Question: In SharePoint 2013:
I have a custom master page where I would like to move the PageTitle to a different . That's not a problem, but the Search Results page (osssearchresults.aspx) gets its title/menu from somewhere else. I was able to successfully get my master page style to apply by editing the Display Template 'Control_SearchResults.html', but that doesn't contain the HTML for the title/menu.
You can see below - by default the title comes BEFORE the menu in a master page and the title comes AFTER the menu on the search results HTML. This slight appearance difference wasn't a problem, but now I want to move the PageTitle somewhere very different.

Any idea how to change the HTML for the search page?
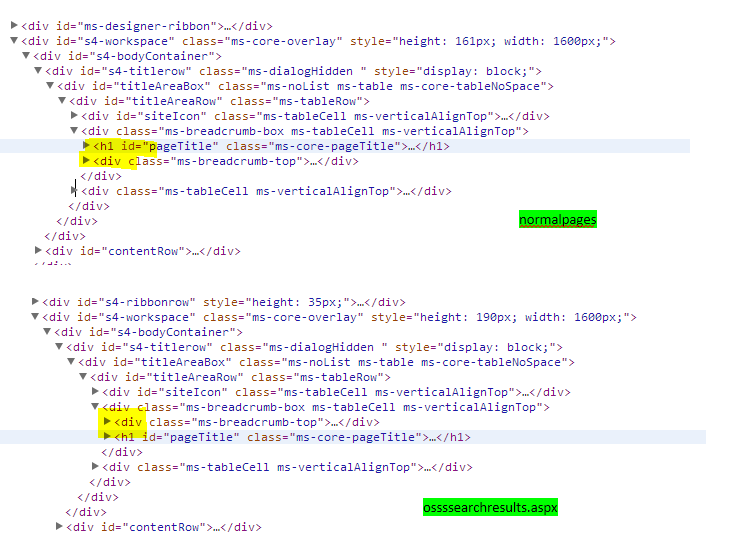
Answer: I had forgotten that there are two different 'master page' settings - the 'master page' and the 'system master page'. The search results page uses the 'system master page.' When I changed 'seattle' to my master page below all is well.